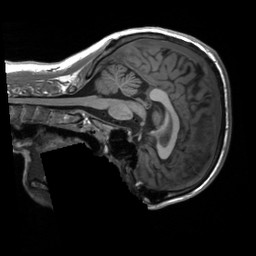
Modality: T1w
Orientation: sagittal
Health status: healthy
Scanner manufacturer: siemens
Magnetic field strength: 3 T
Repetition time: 2.3 s
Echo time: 0.00207 s